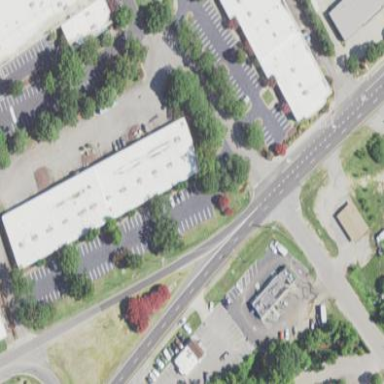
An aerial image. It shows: Commercial building.